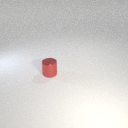
small red metal cylinder